Question: I'm working on outputting data from MySQL database in XML format, so I made a php file that displays data from database in XML format on the page.
'''
<?php
// Return all existing nid in array (Different types of form);
function nid(){
$query = "SELECT w.nid
FROM webform w";
$result = mysql_query($query);
$table = array();
while ($row = mysql_fetch_row($result)){
$table[] = $row[0];
}
return $table;
}
// Return existing rows of corresponding nid
function sid($nid){
$query = "SELECT ws.sid
FROM webform_submissions ws
WHERE ws.nid = $nid";
$result = mysql_query($query);
$table = array();
while ($row = mysql_fetch_row($result)){
$table[] = $row[0];
}
return $table;
}
// Return corresponding components of nid;
function cid($nid){
$query = "SELECT wc.form_key
FROM webform_component wc
WHERE wc.nid = $nid
ORDER BY wc.cid ASC";
$result = mysql_query($query);
$table = array();
while ($row = mysql_fetch_row($result)){
$table[] = $row[0];
}
return $table;
}
// Return values of fields corresponding to nid and sid
function data($nid, $sid){
$query = "SELECT wsd.data
FROM webform_submitted_data wsd
WHERE wsd.nid = $nid AND wsd.sid = $sid
ORDER BY wsd.sid ASC";
$result = mysql_query($query);
$table = array();
while ($row = mysql_fetch_row($result)){
$table[] = $row[0];
}
return $table;
}
// Define Constants
DEFINE("DB_SERVER", "localhost");
DEFINE("DB_USER", "root");
DEFINE("DB_PASS", "");
DEFINE("DB_NAME", "drupal7");
//Establish Connection
mysql_connect(DB_SERVER, DB_USER, DB_PASS)
or die("Unable to connect to MySQL");
//Select Database
mysql_select_db(DB_NAME)
or die("Could not connect to the database");
$xml_output = "<?xml version="1.0" ?>
";
$xml_output .= "<schema>";
foreach (nid() as $nid){
$xml_output .= "<form fid="$nid">
";
foreach (sid($nid) as $sid){
$xml_output .= "<row rid="$sid">
";
for ($i = 0; $i < count(cid($nid)); $i++){
$tag_array = cid($nid);
$value_array = data($nid, $sid);
$tag_row = $tag_array[$i];
$value_row = $value_array[$i];
$xml_output .= "<$tag_row>
";
$xml_output .= "$value_row
";
$xml_output .= "</$tag_row>
";
}
$xml_output .= "</row>
";
}
$xml_output .= "</form>
";
}
$xml_output .= "</schema>";
header("Content-type: text/xml");
echo $xml_output;
mysql_close();
?>
'''
But I can't see to find a way to access the XML data or download it as XML file.
Here's how the output looks like when I run it.

Thanks in advance
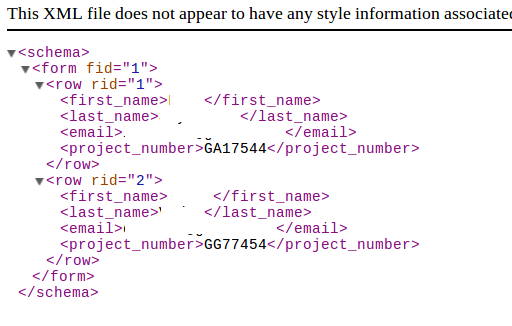
Answer: Don't use strings to build your xml data. You should be using something like SimpleXMLElement
See <URL>